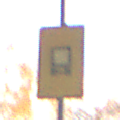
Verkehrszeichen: KennzeichnungspflichtigeFahrzeugeGefaehrlicheGueterOhnePfeilsymbol
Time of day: SunriseSunset
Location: Roofed (Suburban)
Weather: Clear
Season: NotSpecified
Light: Natural